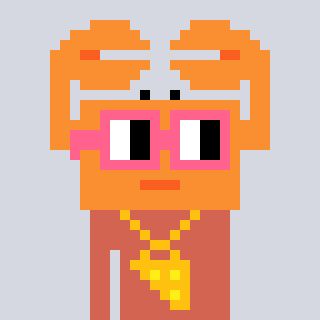
a pixel art character with square pink glasses, a crab-shaped head and a peachy-colored body on a cool background